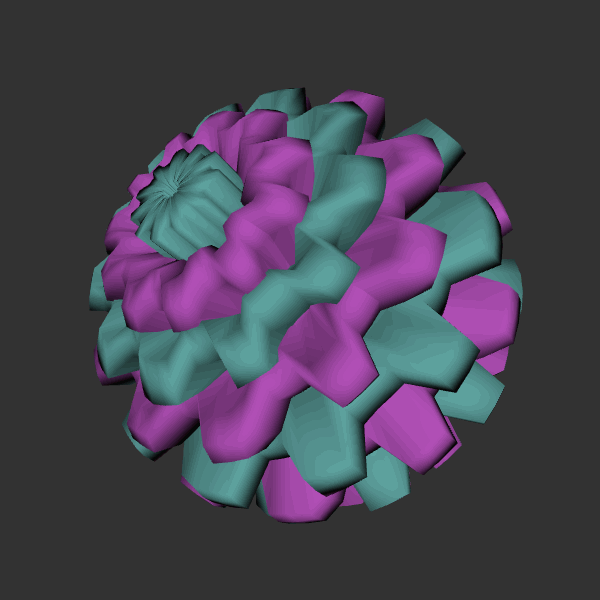
Background: dark